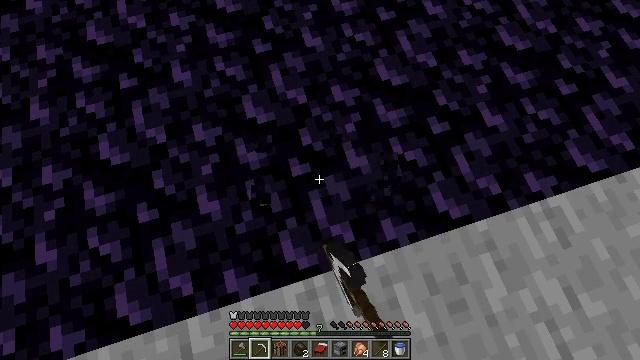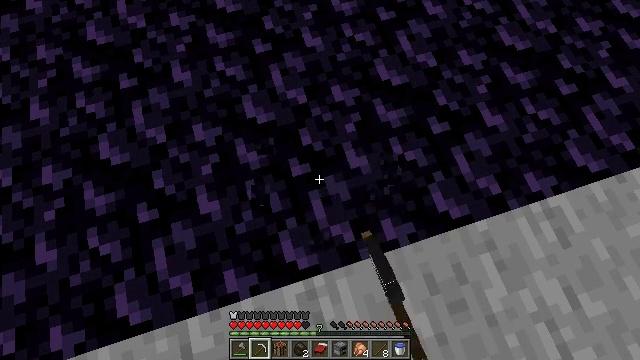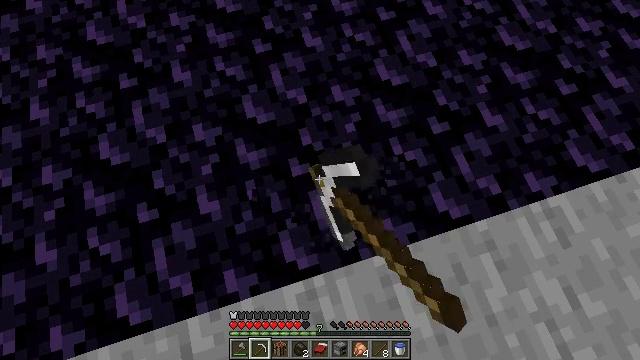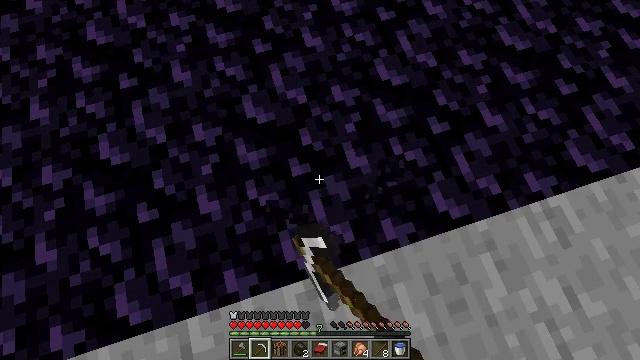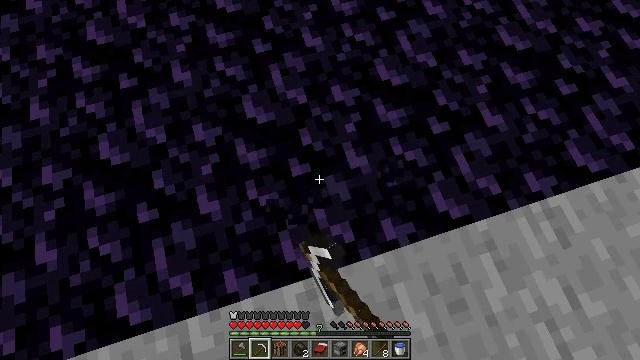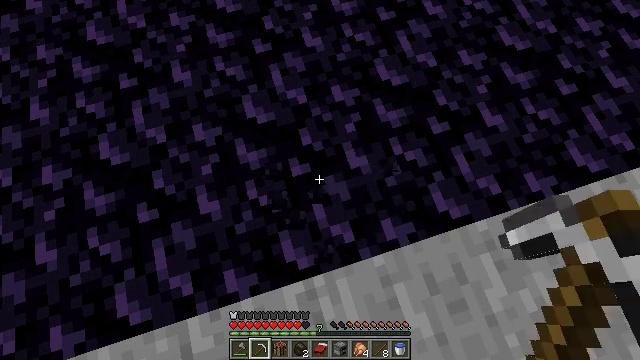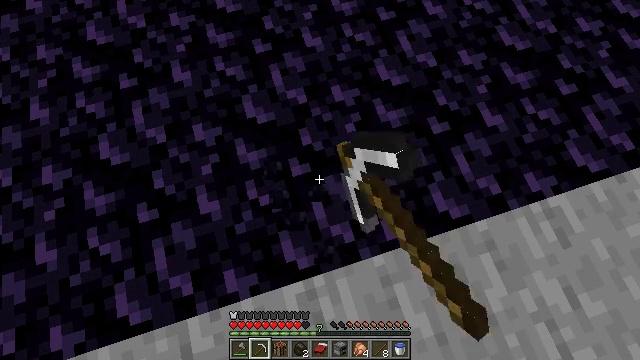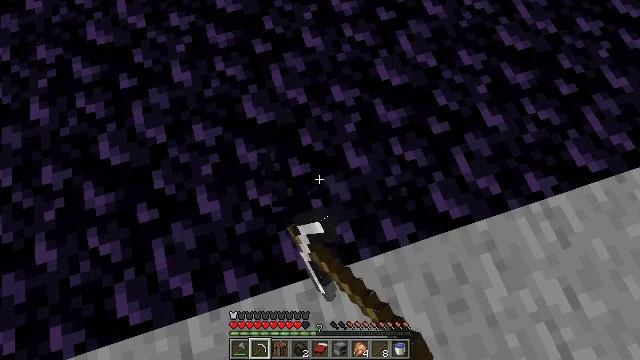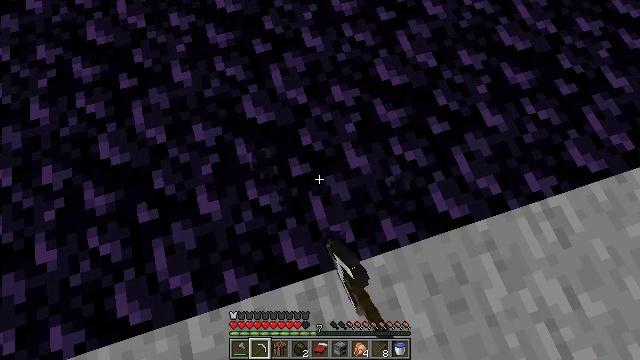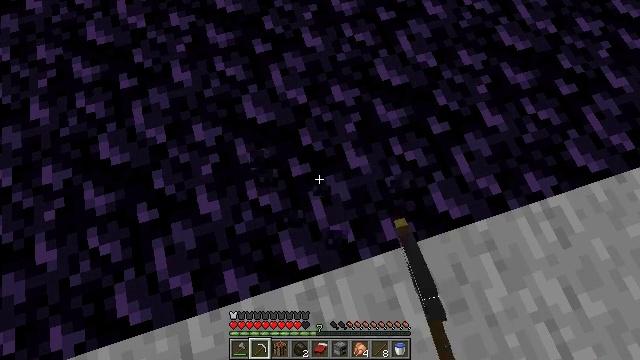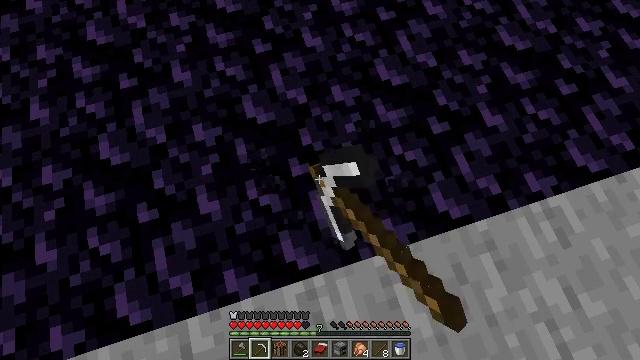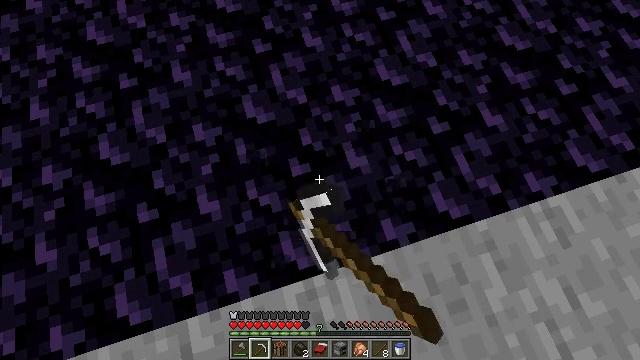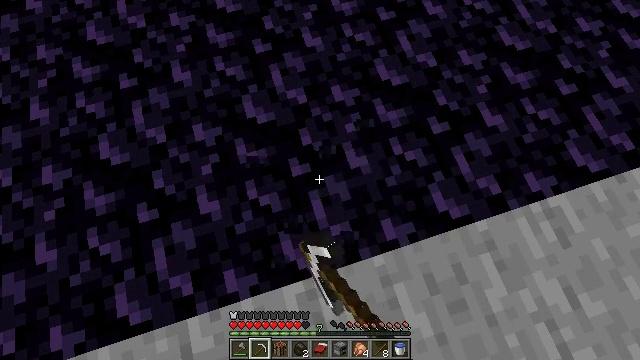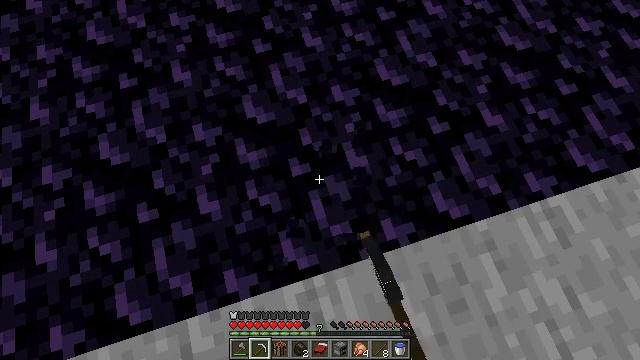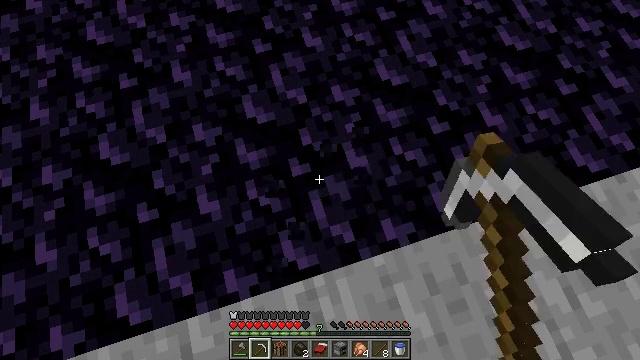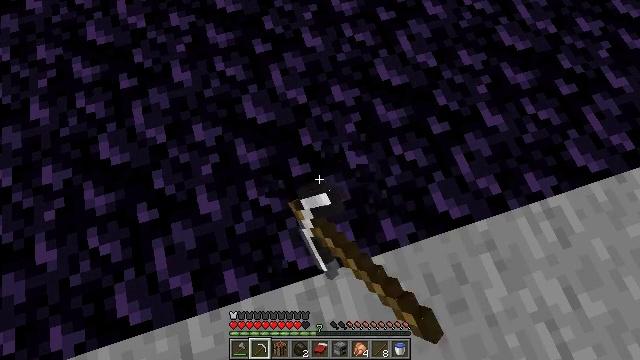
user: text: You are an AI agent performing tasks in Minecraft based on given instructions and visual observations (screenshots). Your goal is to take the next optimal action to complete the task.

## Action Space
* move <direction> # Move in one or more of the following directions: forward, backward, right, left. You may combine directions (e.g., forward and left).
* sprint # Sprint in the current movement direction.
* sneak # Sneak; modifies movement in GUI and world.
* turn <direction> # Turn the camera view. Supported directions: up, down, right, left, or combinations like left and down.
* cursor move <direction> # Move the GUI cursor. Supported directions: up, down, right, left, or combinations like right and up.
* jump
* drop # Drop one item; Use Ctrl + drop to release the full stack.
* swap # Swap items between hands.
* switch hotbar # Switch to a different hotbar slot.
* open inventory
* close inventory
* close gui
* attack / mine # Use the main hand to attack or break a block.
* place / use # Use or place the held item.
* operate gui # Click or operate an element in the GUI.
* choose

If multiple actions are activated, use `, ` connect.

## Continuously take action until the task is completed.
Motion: motion action
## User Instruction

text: Remove a rose bush from the inventory.
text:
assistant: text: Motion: attack / mine
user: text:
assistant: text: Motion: attack / mine
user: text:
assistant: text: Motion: attack / mine
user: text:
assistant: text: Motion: attack / mine
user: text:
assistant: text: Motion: attack / mine
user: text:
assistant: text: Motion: attack / mine
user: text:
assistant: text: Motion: attack / mine
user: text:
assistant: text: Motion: attack / mine
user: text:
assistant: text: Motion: attack / mine
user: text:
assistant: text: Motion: attack / mine
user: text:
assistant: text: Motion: attack / mine
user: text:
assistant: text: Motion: attack / mine
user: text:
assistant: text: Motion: attack / mine
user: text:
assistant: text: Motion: attack / mine
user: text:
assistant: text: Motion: attack / mine
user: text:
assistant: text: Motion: attack / mine
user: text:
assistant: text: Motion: attack / mine
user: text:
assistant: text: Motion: attack / mine
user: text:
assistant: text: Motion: attack / mine
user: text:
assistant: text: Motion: attack / mine
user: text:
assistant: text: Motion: attack / mine
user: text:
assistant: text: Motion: attack / mine
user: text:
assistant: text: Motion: attack / mine
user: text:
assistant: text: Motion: attack / mine
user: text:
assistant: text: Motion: attack / mine
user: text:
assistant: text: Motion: attack / mine
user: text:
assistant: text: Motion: attack / mine
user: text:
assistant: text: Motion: attack / mine
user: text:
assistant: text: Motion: attack / mine
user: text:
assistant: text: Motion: attack / mine